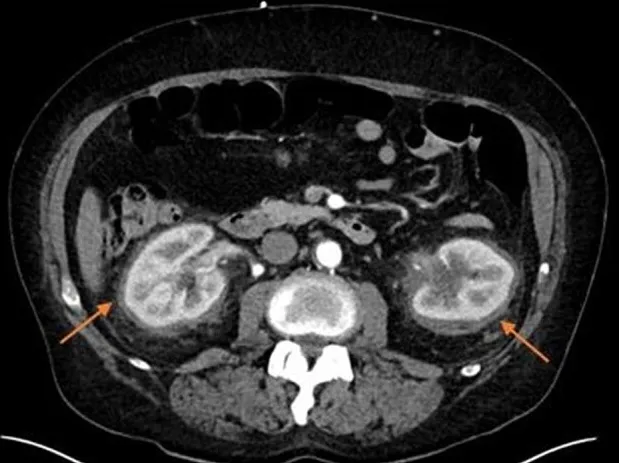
CT of the abdomen showing the typical infiltration of perinephric tissues known as 'hairy kidney'.
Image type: radiology (ct)